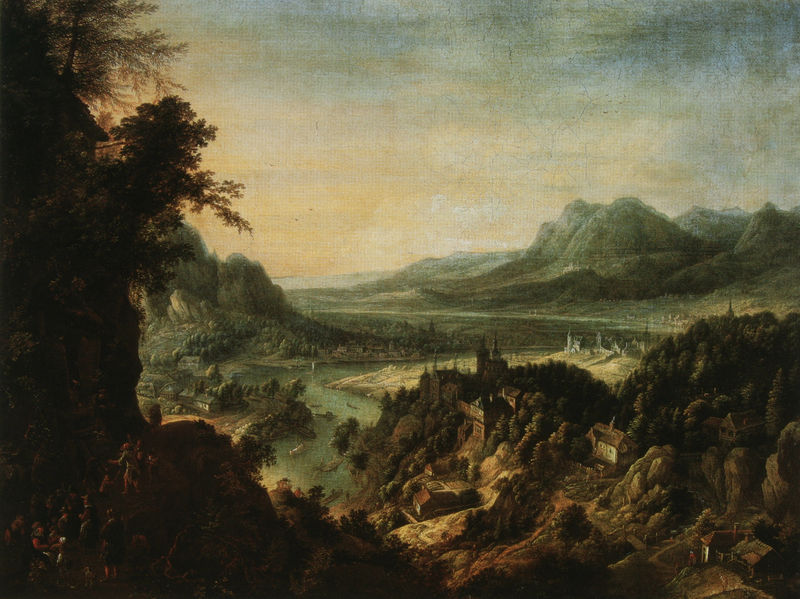
Titel: Wassermühle im Gebirge
Künstler: Jan Griffier
Standort: Dresden
Institution: Staatliche Kunstsammlungen, Gemäldegalerie Alte Meister
Schlagwörter: baum, berg, blau, dunkel, felsen, gemälde, himmel, meer, schatten, wasser, wolken, aquarell, bäume, fluss, gelb, grün, landschaft, menschen, see, stadt, äste, abend, braun, grau, hell, licht, männer, schwarz, ausblick, blick, gebäude, haus, schloss, weg, wolke, fest, versammlung, barock, stein, öl, baumstamm, dämmerung, ebene, horizont, häuser, hügel, natur, busch, kirche, sonne, wege, tal, wald, anhöhe, boot, boote, turm, aussicht, schiff, schiffe, düster, abhang, berge, fels, gebirge, hang, dorf, sonnenuntergang, vogelperspektive, häuse, ölgemälde, untergang, aufgang, stimmung, abendstimmung, bucht, flucht, panorama, burg, höhe, strahlen, festung, wälder, lichtung, malerisch, floss, reise, gemeinde, laubbäume, siedlung, gebirgslandschaft, schutz, burgen, repoussoir, gel, dörfer, wasserr, dachd, ächer, weltenlandschaft, überschaulandschaft, brg, deckung, weltenlandschafta, weltlandschaft, plain air, panarama, felsebn, türckis, niederlane